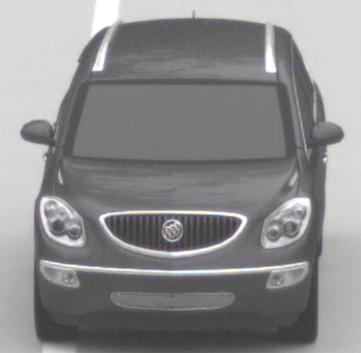
Make: Buick
Model: Enclave
Detailed model: GMT967
Model produced from: 2007
Model produced until: 2017
Doors: 5
Color: gray
Road condition: dry road
Daytime: midday
Contrast: low contrast